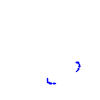
Particle: proton